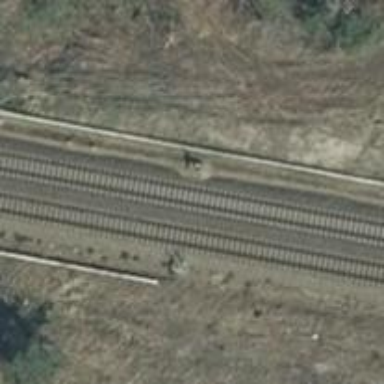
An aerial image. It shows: Railway signal.